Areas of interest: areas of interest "Commercial service"
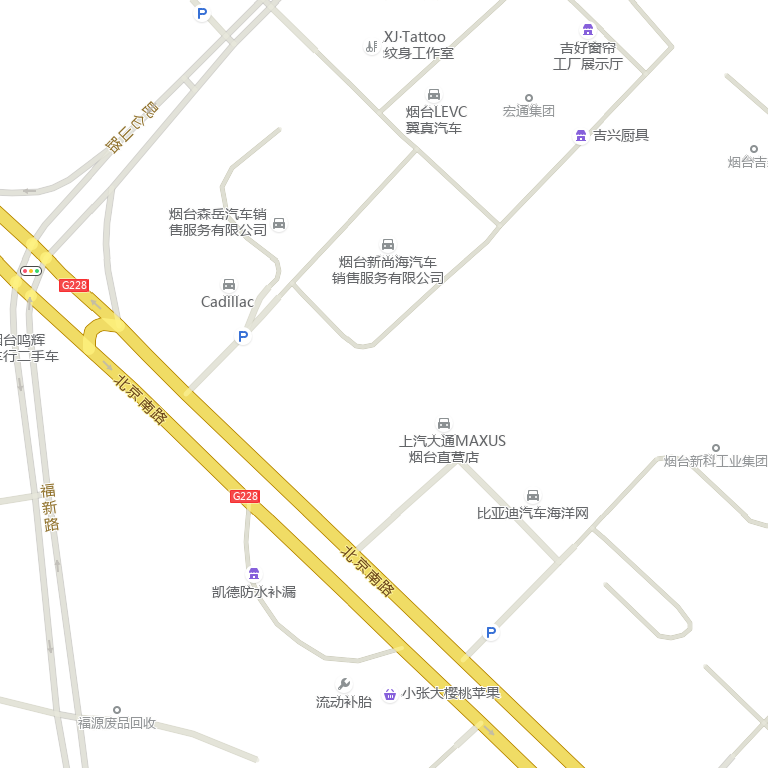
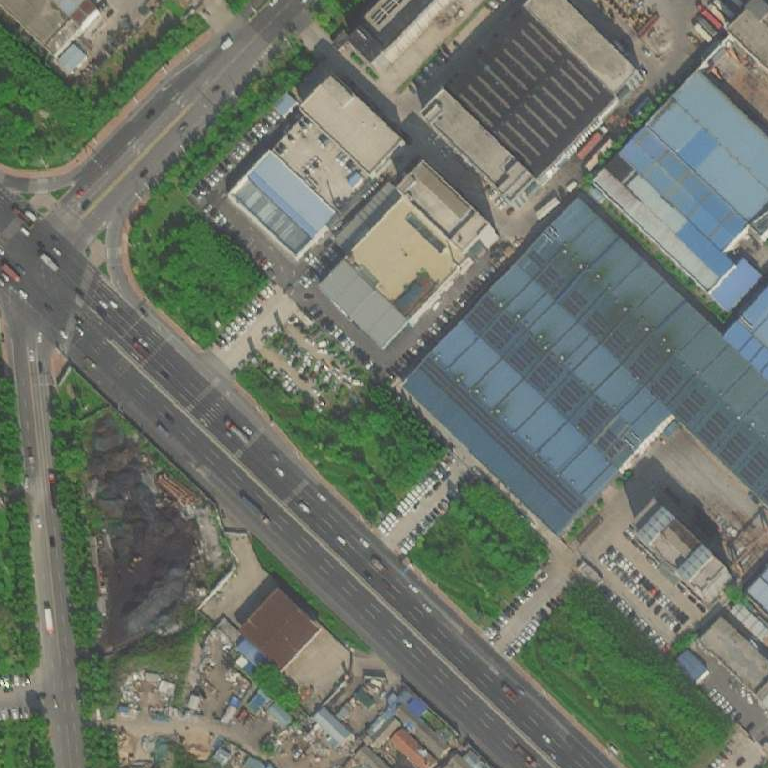